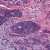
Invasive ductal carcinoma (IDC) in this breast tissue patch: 0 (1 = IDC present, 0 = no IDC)